Field crop: maize
Growth stage: 2
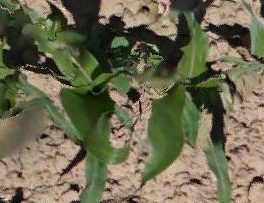
Species: maize